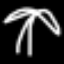
Label: palm tree